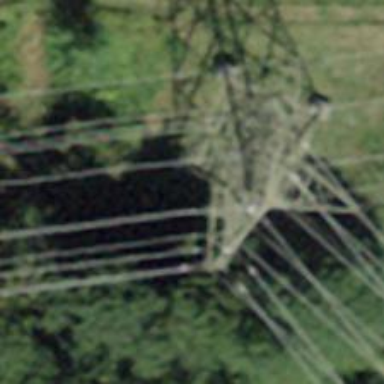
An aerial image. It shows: Power line in the image.